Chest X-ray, AP view. Patient: 35 years old, sex M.
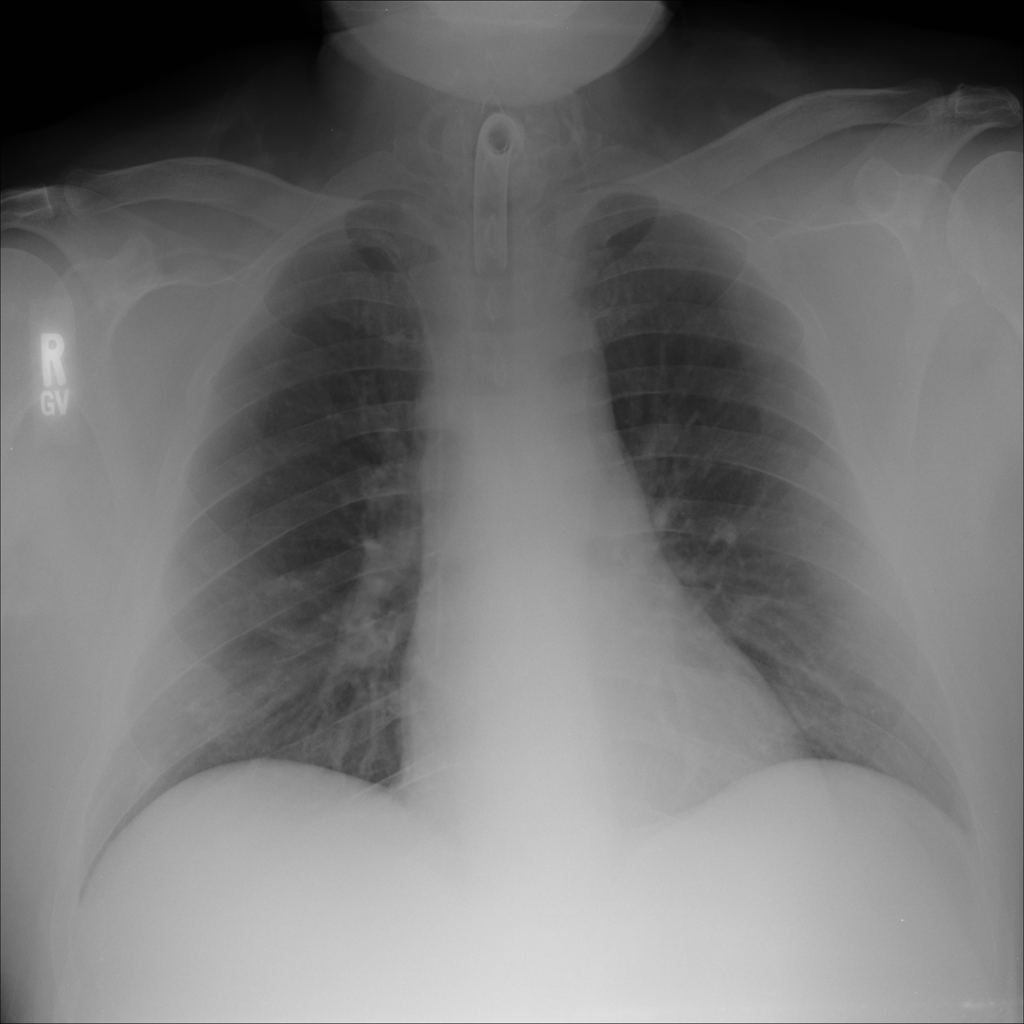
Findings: No Finding